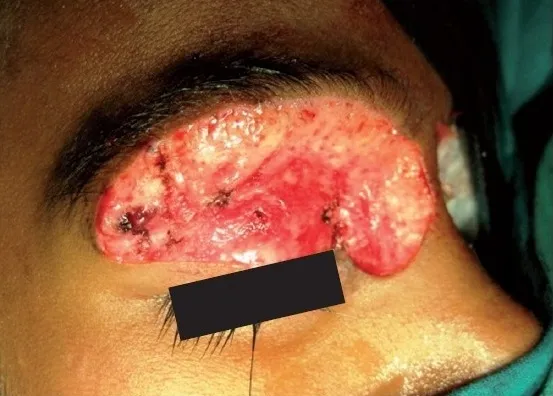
Complete surgical excision of the lesion.
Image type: medical_photograph (other_medical_photograph)